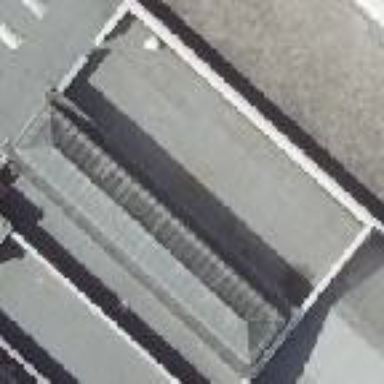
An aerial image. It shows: Building with hipped roof.